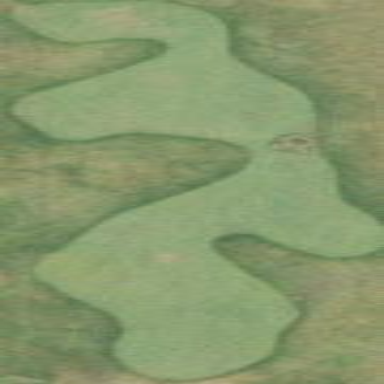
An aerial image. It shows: Grassy area designated as golf fairway.